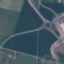
Land use / land cover: Highway